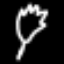
Label: leaf